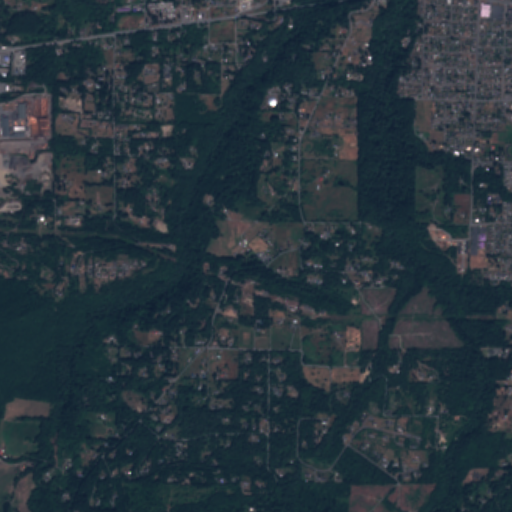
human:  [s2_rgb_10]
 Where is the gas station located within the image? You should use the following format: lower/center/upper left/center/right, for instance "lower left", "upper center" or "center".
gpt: The gas station is located in the upper center of the image.
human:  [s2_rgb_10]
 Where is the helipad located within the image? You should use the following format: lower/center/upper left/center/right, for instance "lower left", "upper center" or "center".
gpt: The helipad is located in the center left of the image.
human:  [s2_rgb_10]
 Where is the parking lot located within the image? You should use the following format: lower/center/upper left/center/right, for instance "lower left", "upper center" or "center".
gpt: The parking lot is located in the upper right of the image.
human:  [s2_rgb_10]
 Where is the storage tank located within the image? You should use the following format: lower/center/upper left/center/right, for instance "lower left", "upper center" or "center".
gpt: The storage tank is located in the upper center of the image.
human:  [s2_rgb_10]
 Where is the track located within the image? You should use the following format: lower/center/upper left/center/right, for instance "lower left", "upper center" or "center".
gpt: The track is located in the upper right of the image.
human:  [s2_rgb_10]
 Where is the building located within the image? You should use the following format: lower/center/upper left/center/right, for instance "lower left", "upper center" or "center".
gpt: There is no building in the image.